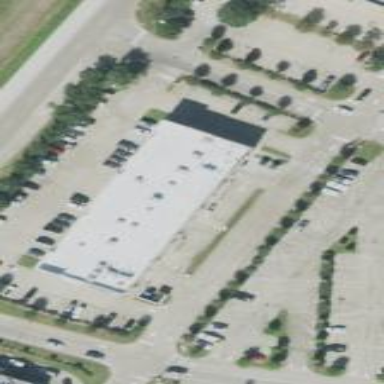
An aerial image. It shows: Retail building.